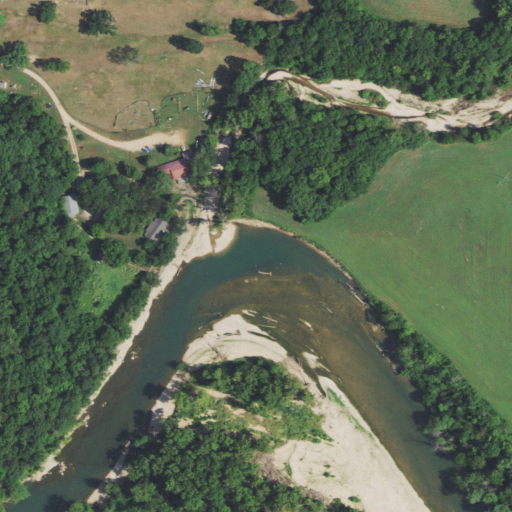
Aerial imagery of valley in Oklahoma named Winset Hollow containing pasture, deciduous forest, open water, woody wetlands, herbaceous wetlands, open development, barren land, and low intensity development